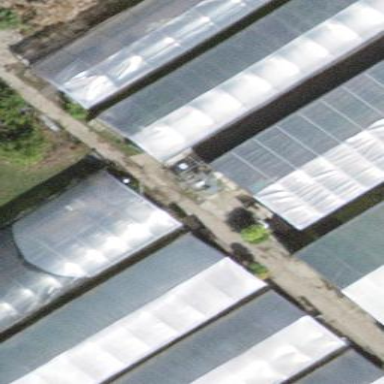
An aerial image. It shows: Greenhouse.